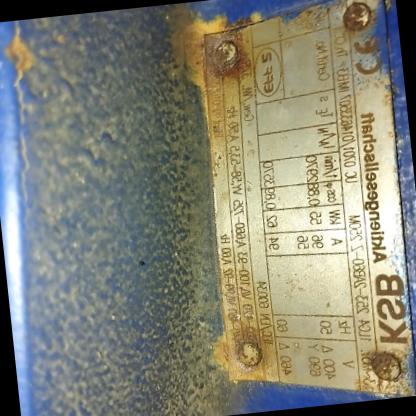
Klasa: tabliczka-znamionowa